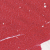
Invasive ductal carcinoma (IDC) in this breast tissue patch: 0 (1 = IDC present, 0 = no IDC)